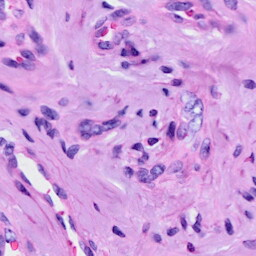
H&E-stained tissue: Cervix